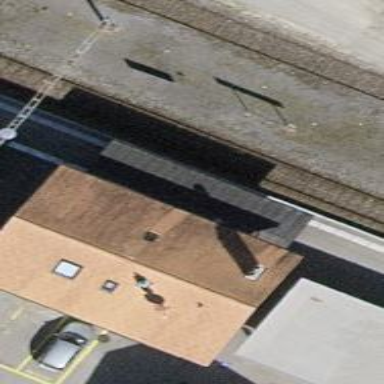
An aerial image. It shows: Train station building.